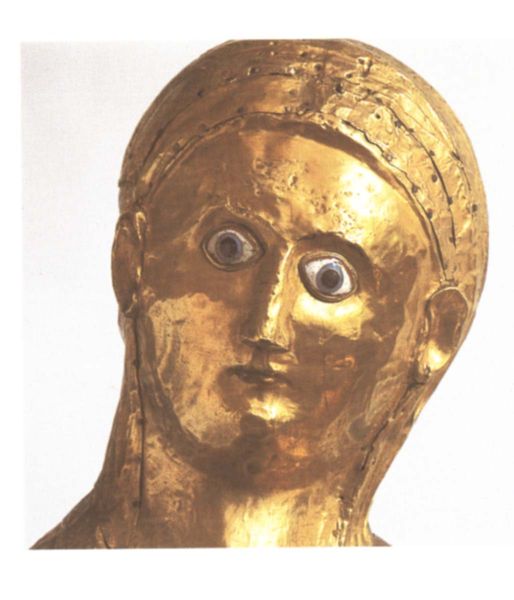
Titel: Madonna (Goldene Muttergottes)
Standort: Essen, Münster (EU - D - NRW)
Schlagwörter: blau, kopf, schatten, weiß, ausschnitt, frau, haar, licht, mund, nase, ohr, schwarz, stirn, blick, haube, augen, gesicht, hals, auge, gold, haare, kinn, ohren, skulptur, statue, kopfbedeckung, farbig, spitz, kopftuch, detail, glanz, pupillen, metall, nieten, naht, foto, messing, loch, pupille, löcher, iris, heilige, erstaunt, maria, madonna, email, behälter, überrascht, reliquiar, verblüfft, ugen, augäpfel